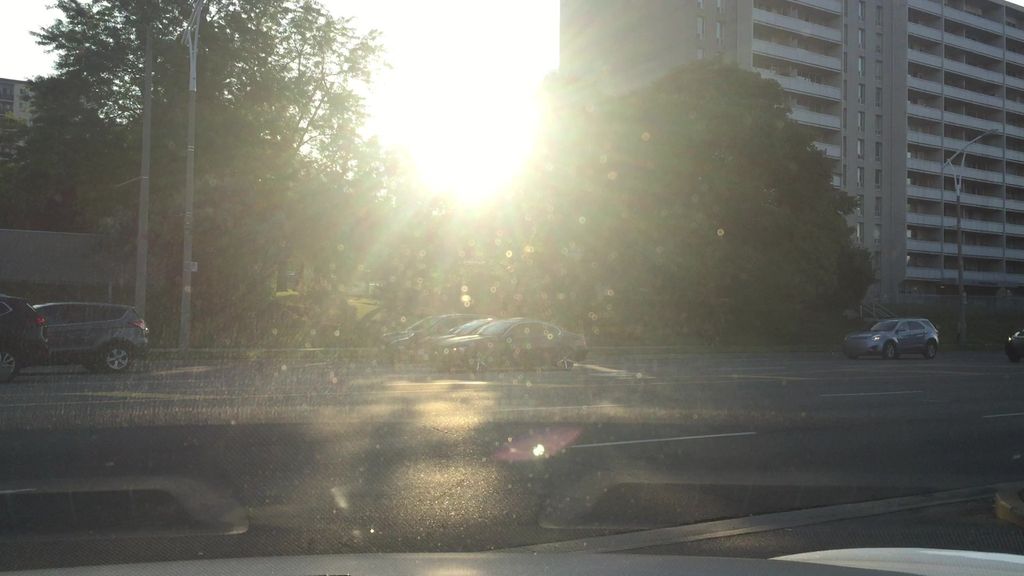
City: toronto